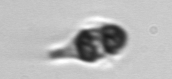
Label: Mesodinium